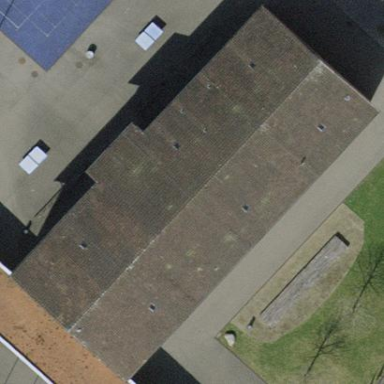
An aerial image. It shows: School building.